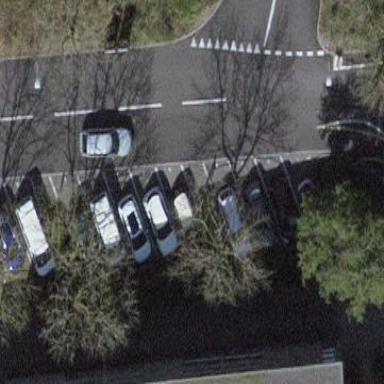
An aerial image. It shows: Diagonal street-side parking with asphalt surface.